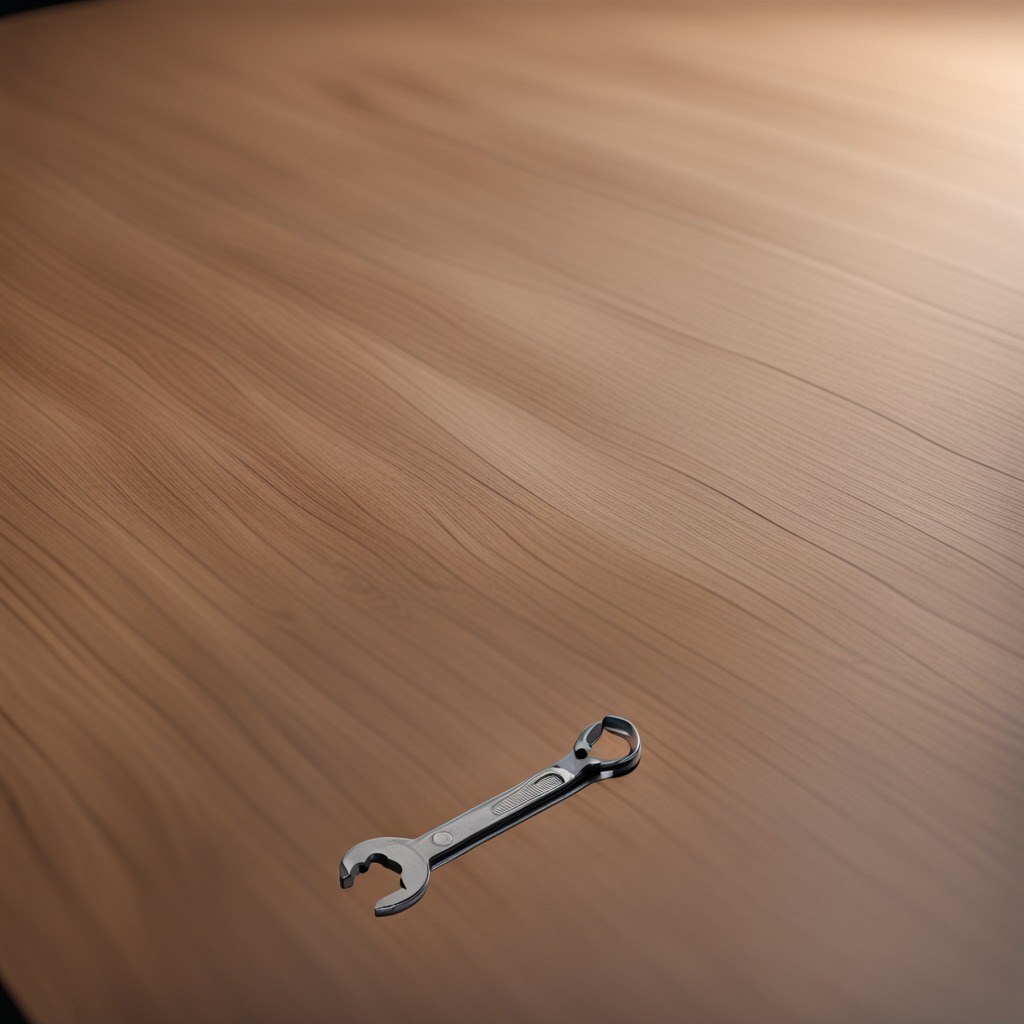
A wrench is lying on a wooden table.